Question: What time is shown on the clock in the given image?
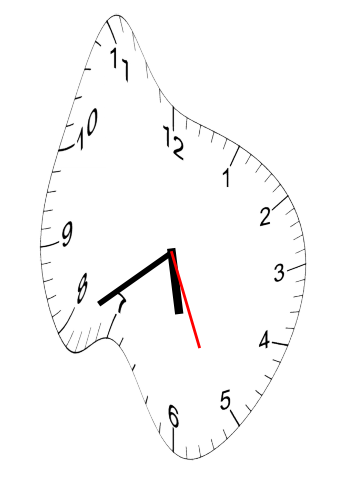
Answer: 05:39:26